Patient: sex F, age 37
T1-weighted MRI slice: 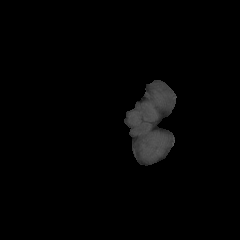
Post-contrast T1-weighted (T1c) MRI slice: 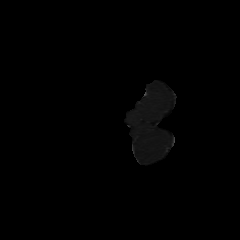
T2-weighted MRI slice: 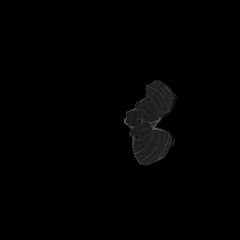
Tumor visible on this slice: no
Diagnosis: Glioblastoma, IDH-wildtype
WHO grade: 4